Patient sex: M
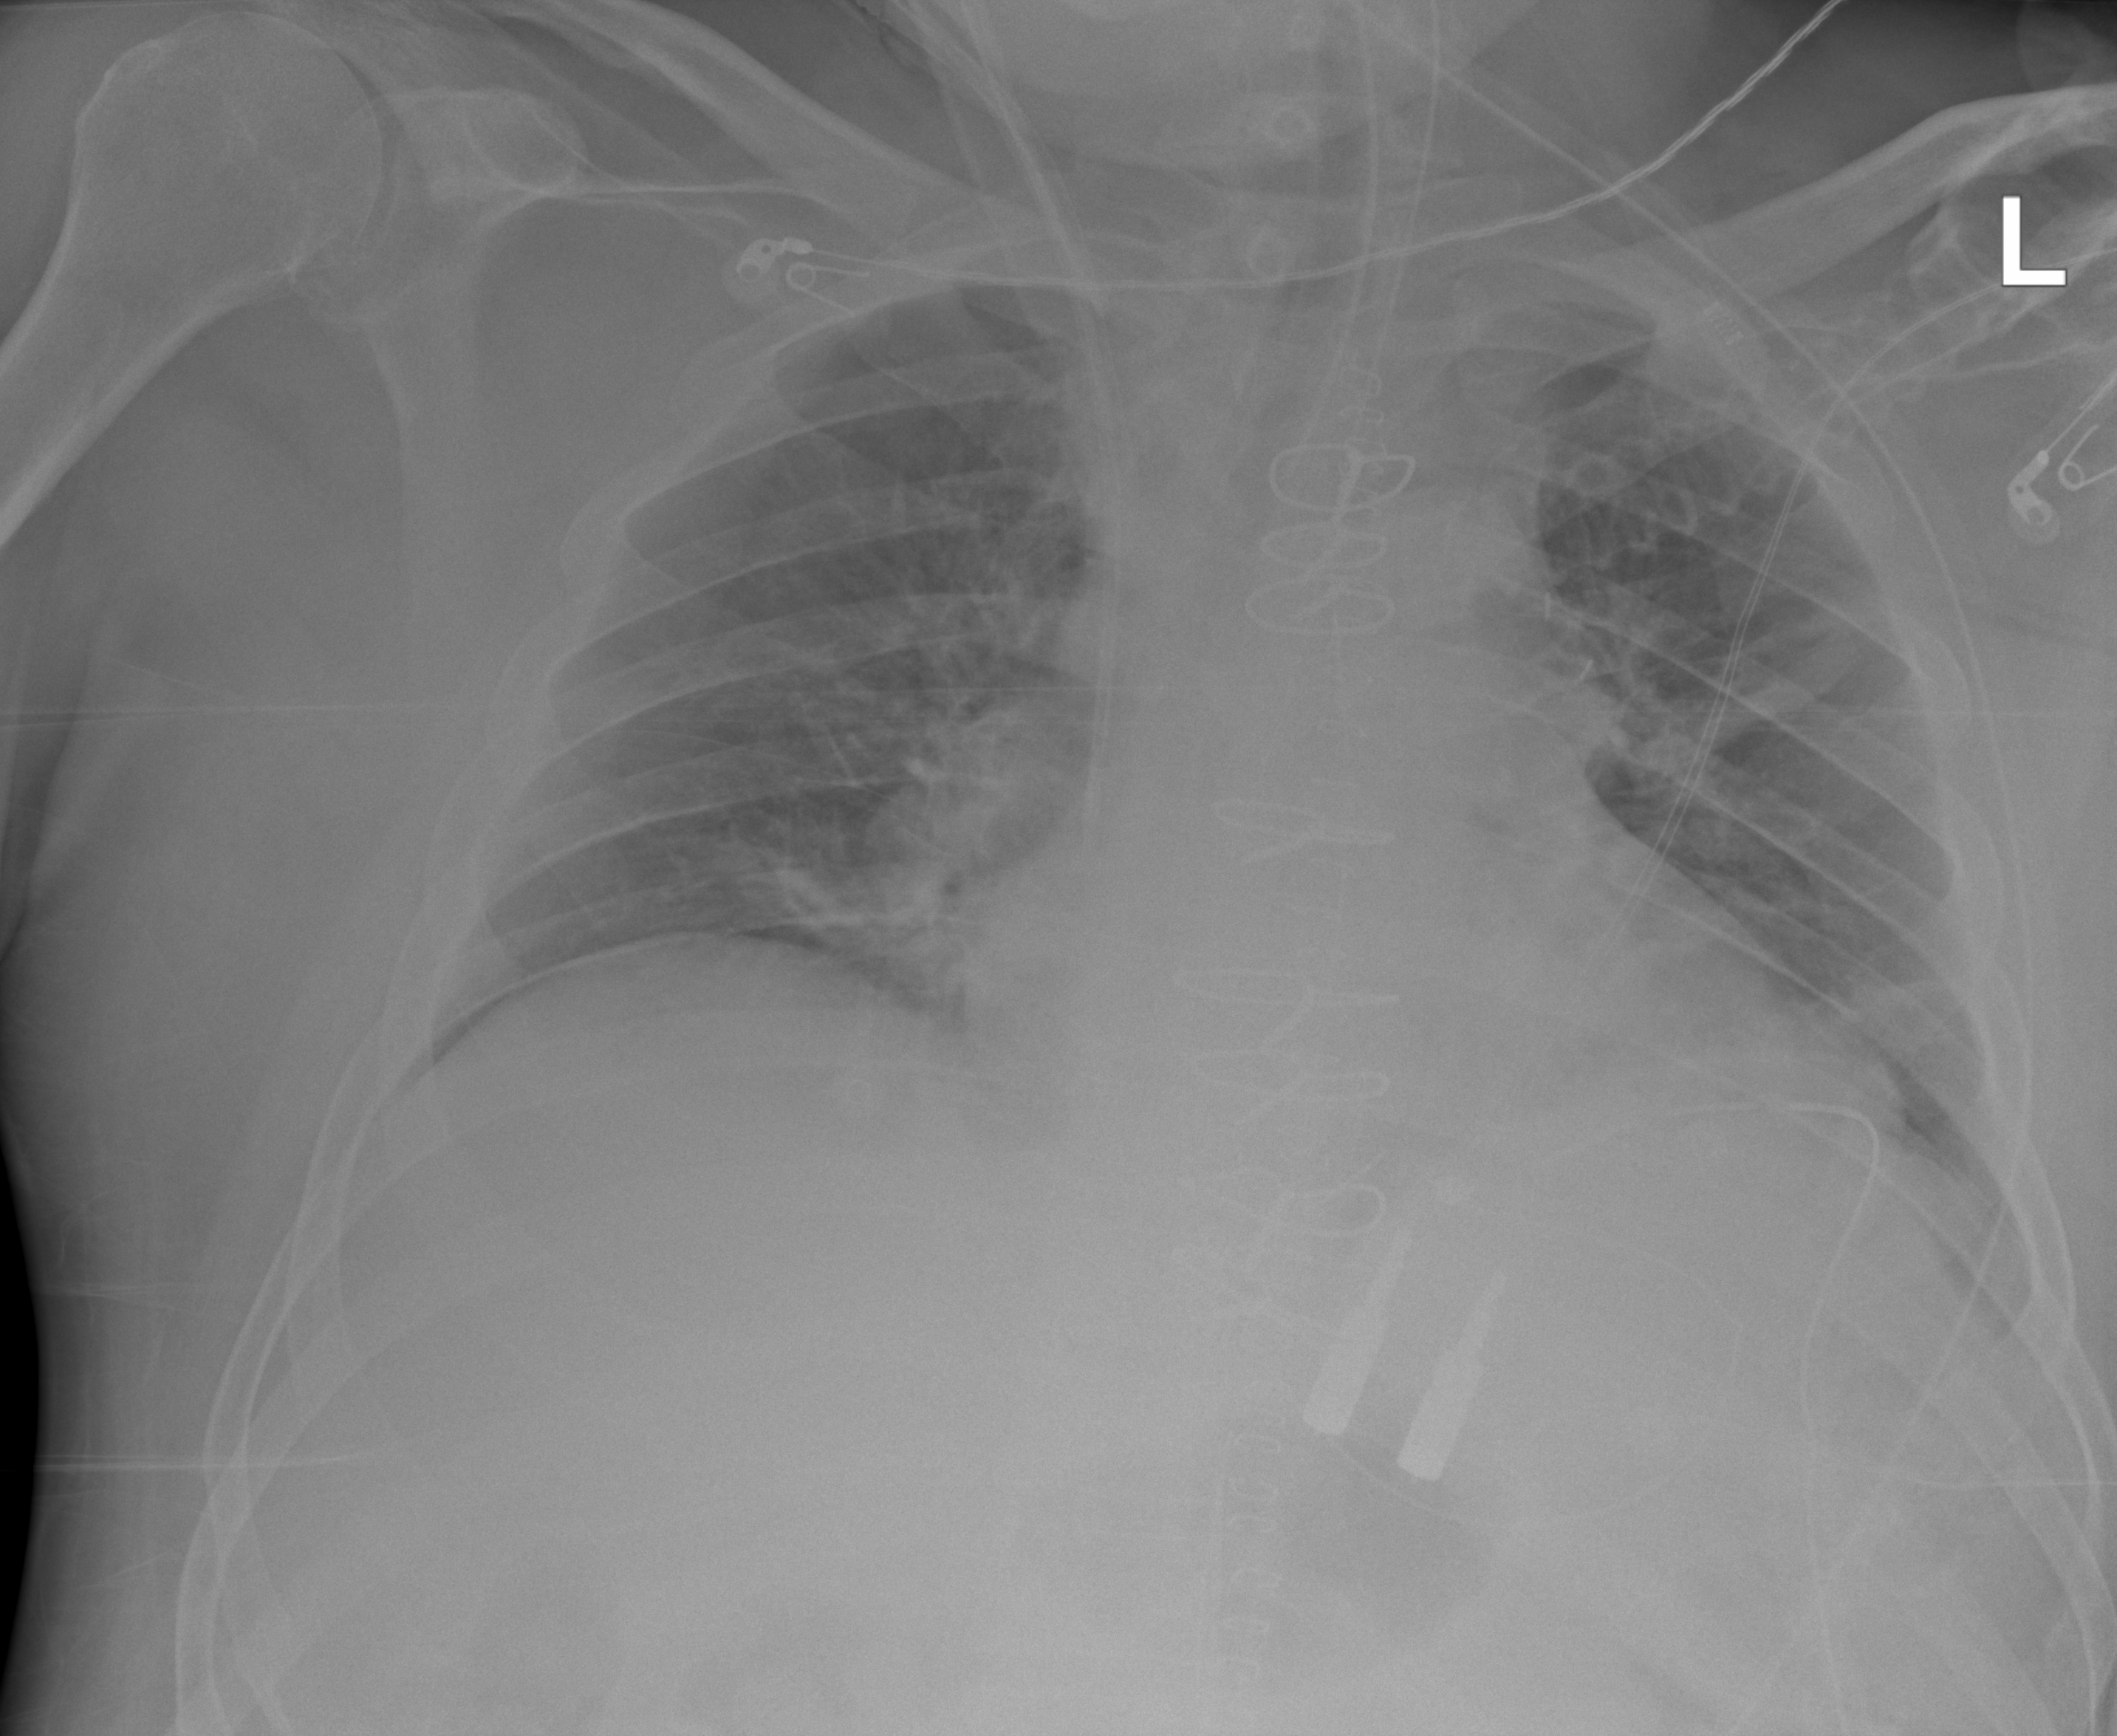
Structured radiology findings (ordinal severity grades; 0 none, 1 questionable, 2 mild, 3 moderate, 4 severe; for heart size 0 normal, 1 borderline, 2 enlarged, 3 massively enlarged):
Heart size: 2
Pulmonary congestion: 2
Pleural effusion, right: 0
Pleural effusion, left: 0
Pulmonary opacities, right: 0
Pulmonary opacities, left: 0
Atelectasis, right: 0
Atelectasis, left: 2